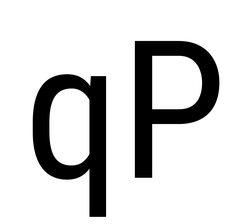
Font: Roboto_Condensed_Regular